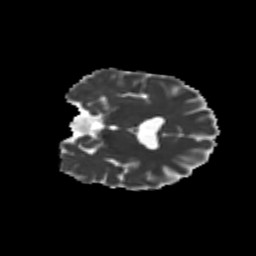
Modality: MD
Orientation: coronal
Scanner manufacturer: siemens
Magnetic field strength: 3 T
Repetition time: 9.2 s
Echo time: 0.084 s